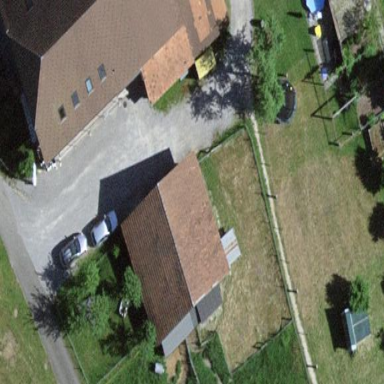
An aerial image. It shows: Barn.